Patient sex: M
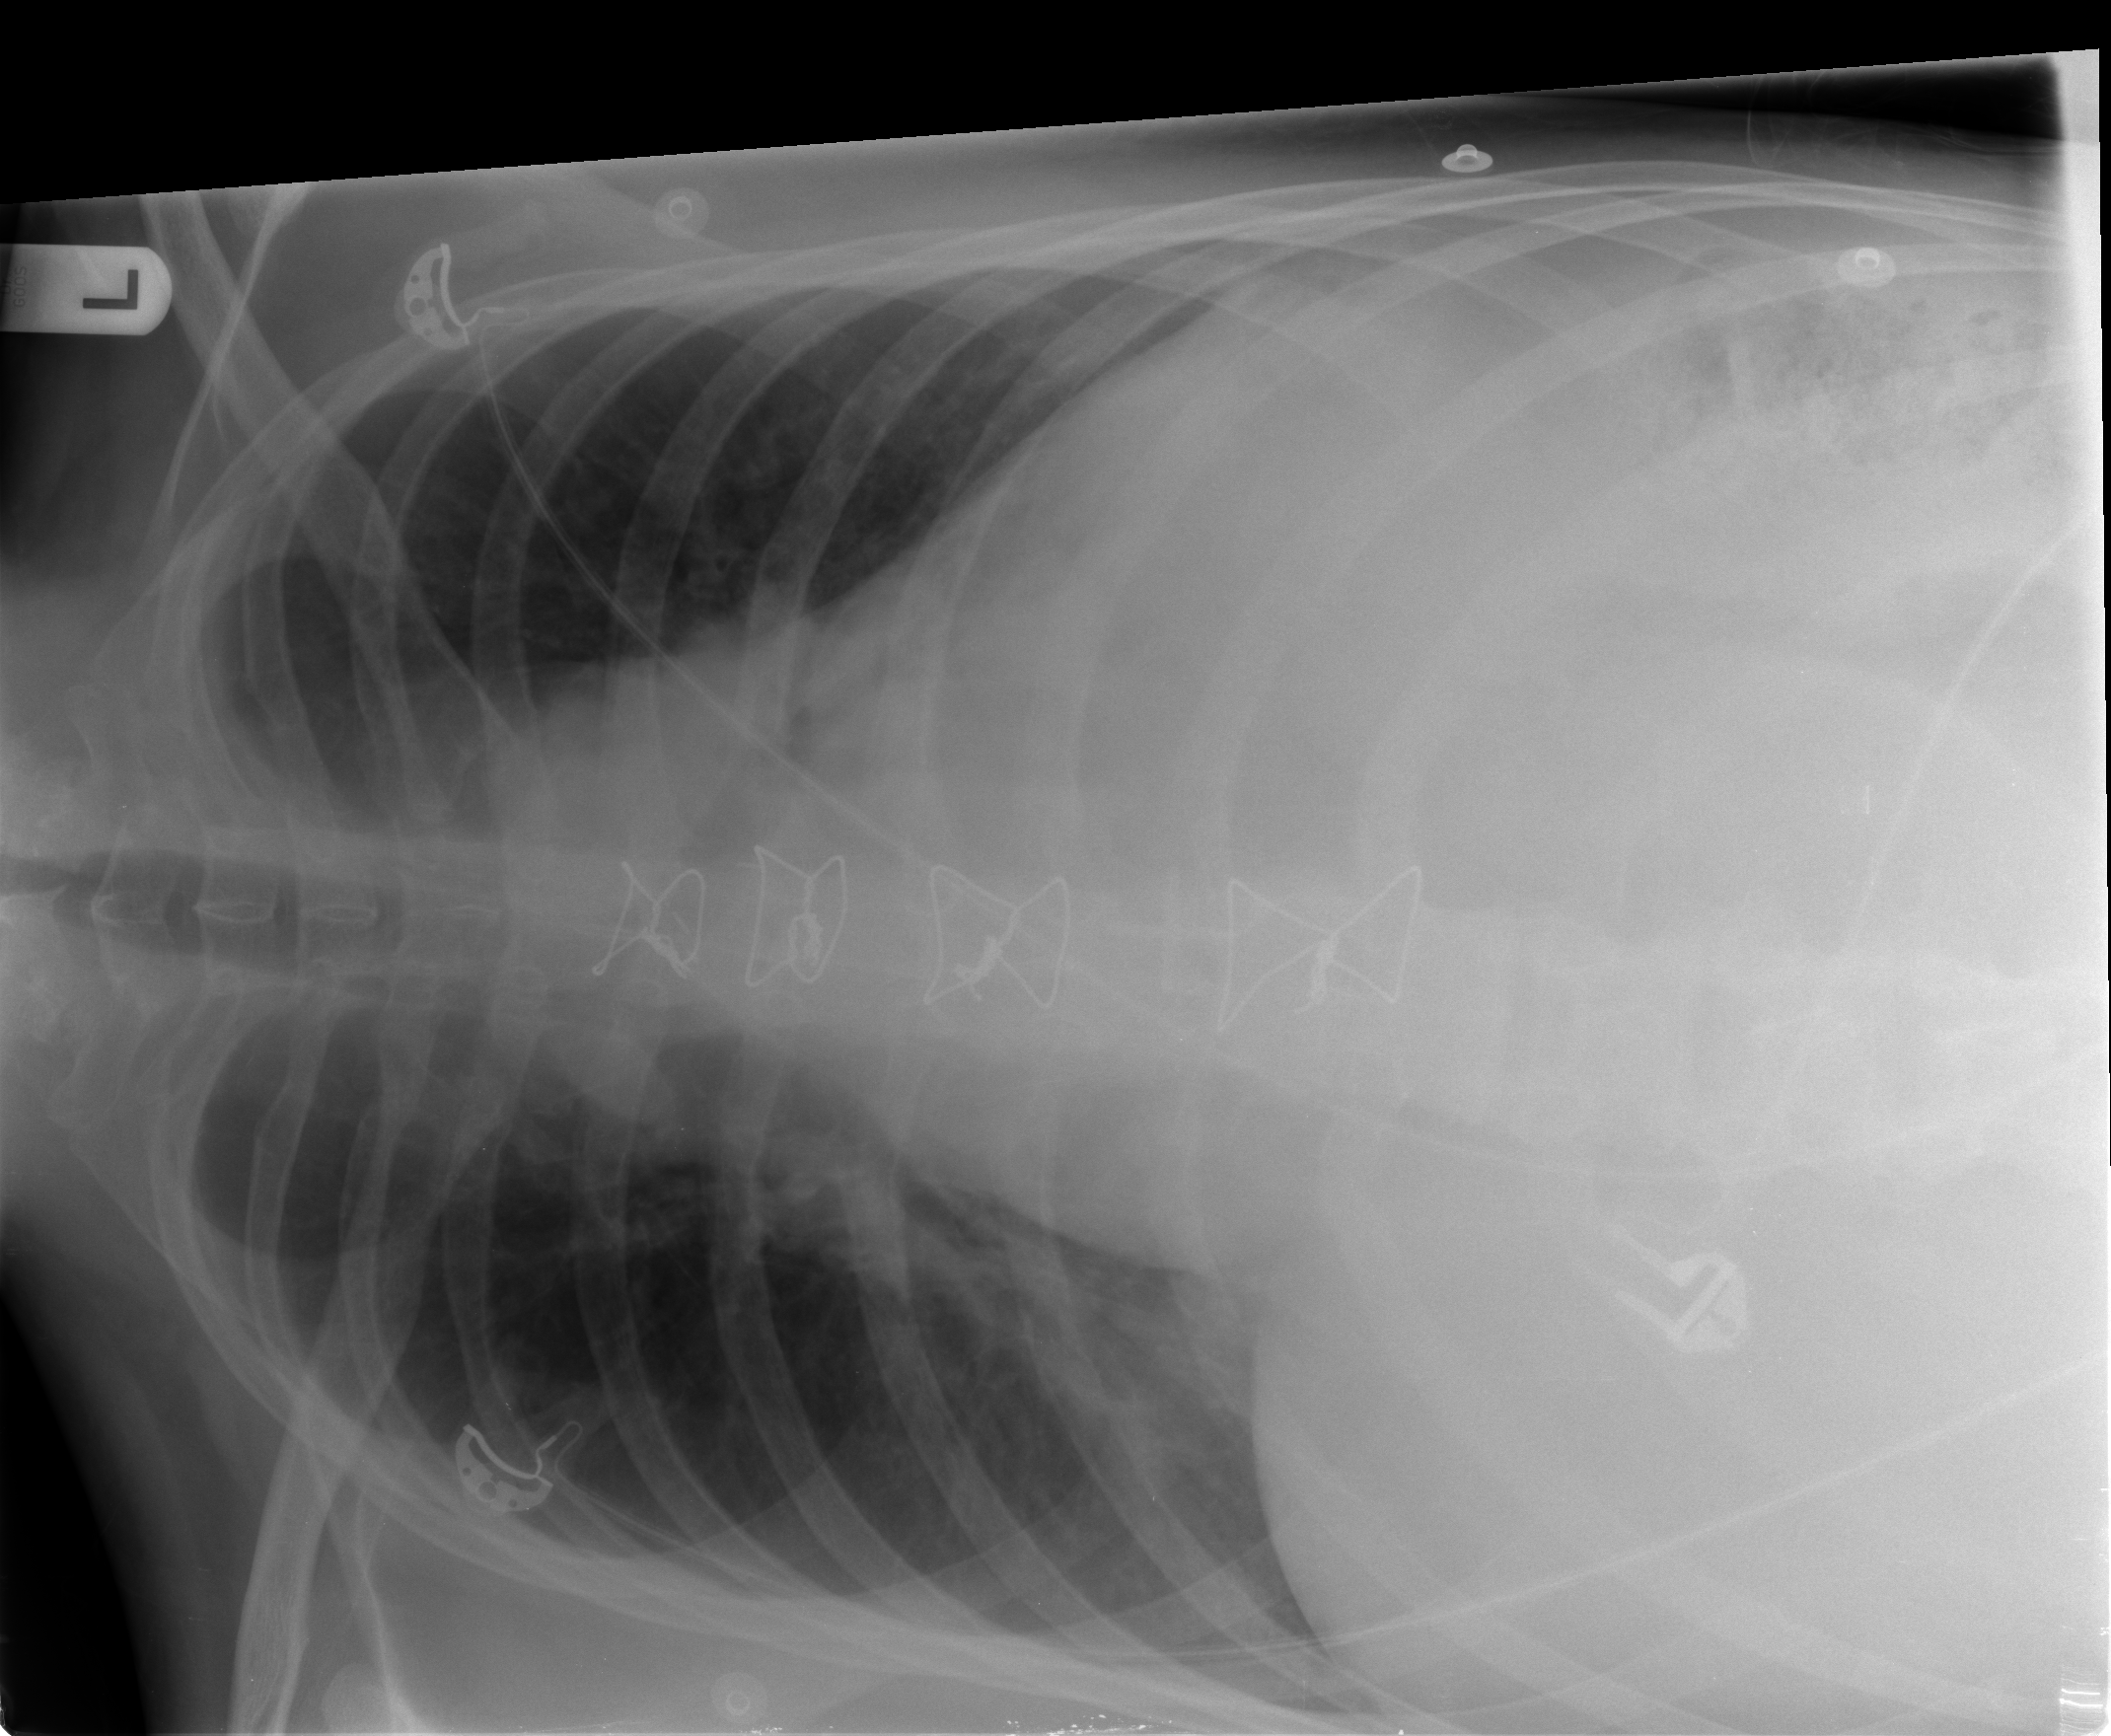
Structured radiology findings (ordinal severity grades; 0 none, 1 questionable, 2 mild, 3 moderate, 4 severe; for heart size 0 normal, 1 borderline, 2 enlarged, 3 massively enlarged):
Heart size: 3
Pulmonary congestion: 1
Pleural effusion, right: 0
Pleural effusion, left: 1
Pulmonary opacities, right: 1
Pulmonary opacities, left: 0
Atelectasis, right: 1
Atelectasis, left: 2